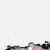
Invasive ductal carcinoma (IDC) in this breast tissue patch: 0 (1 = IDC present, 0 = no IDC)